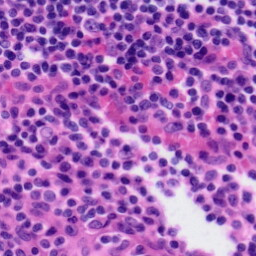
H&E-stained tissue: Tonsil